Field crop: maize
Growth stage: 2
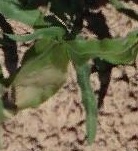
Species: maize